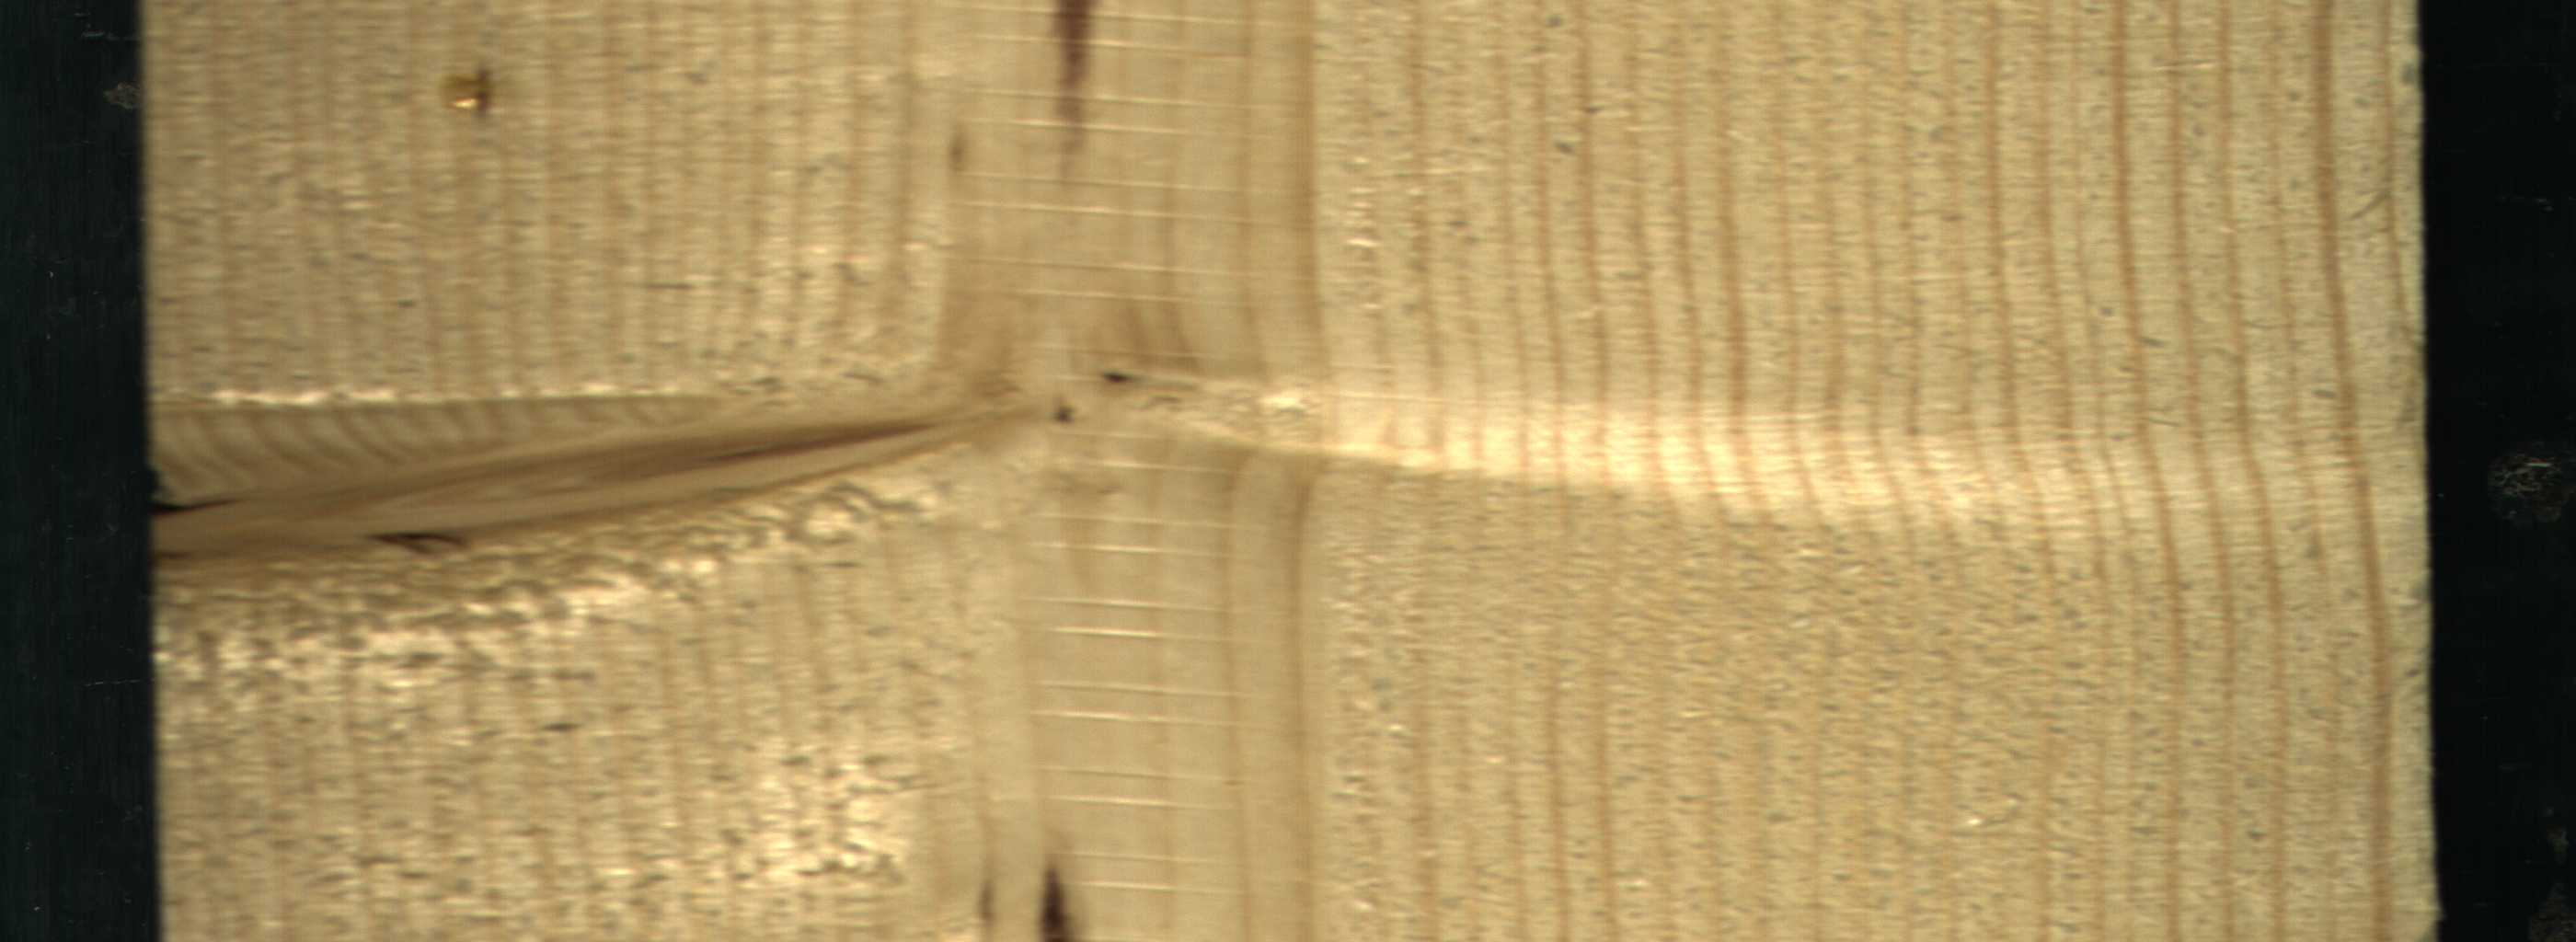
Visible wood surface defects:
Marrow
Marrow
resin
Live_Knot